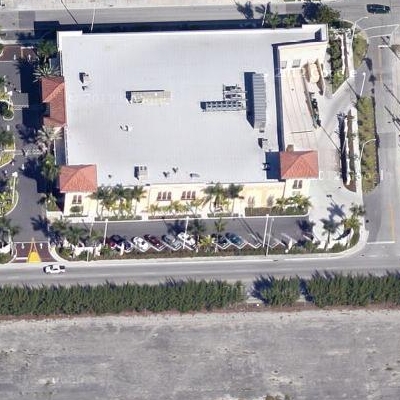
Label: Industry